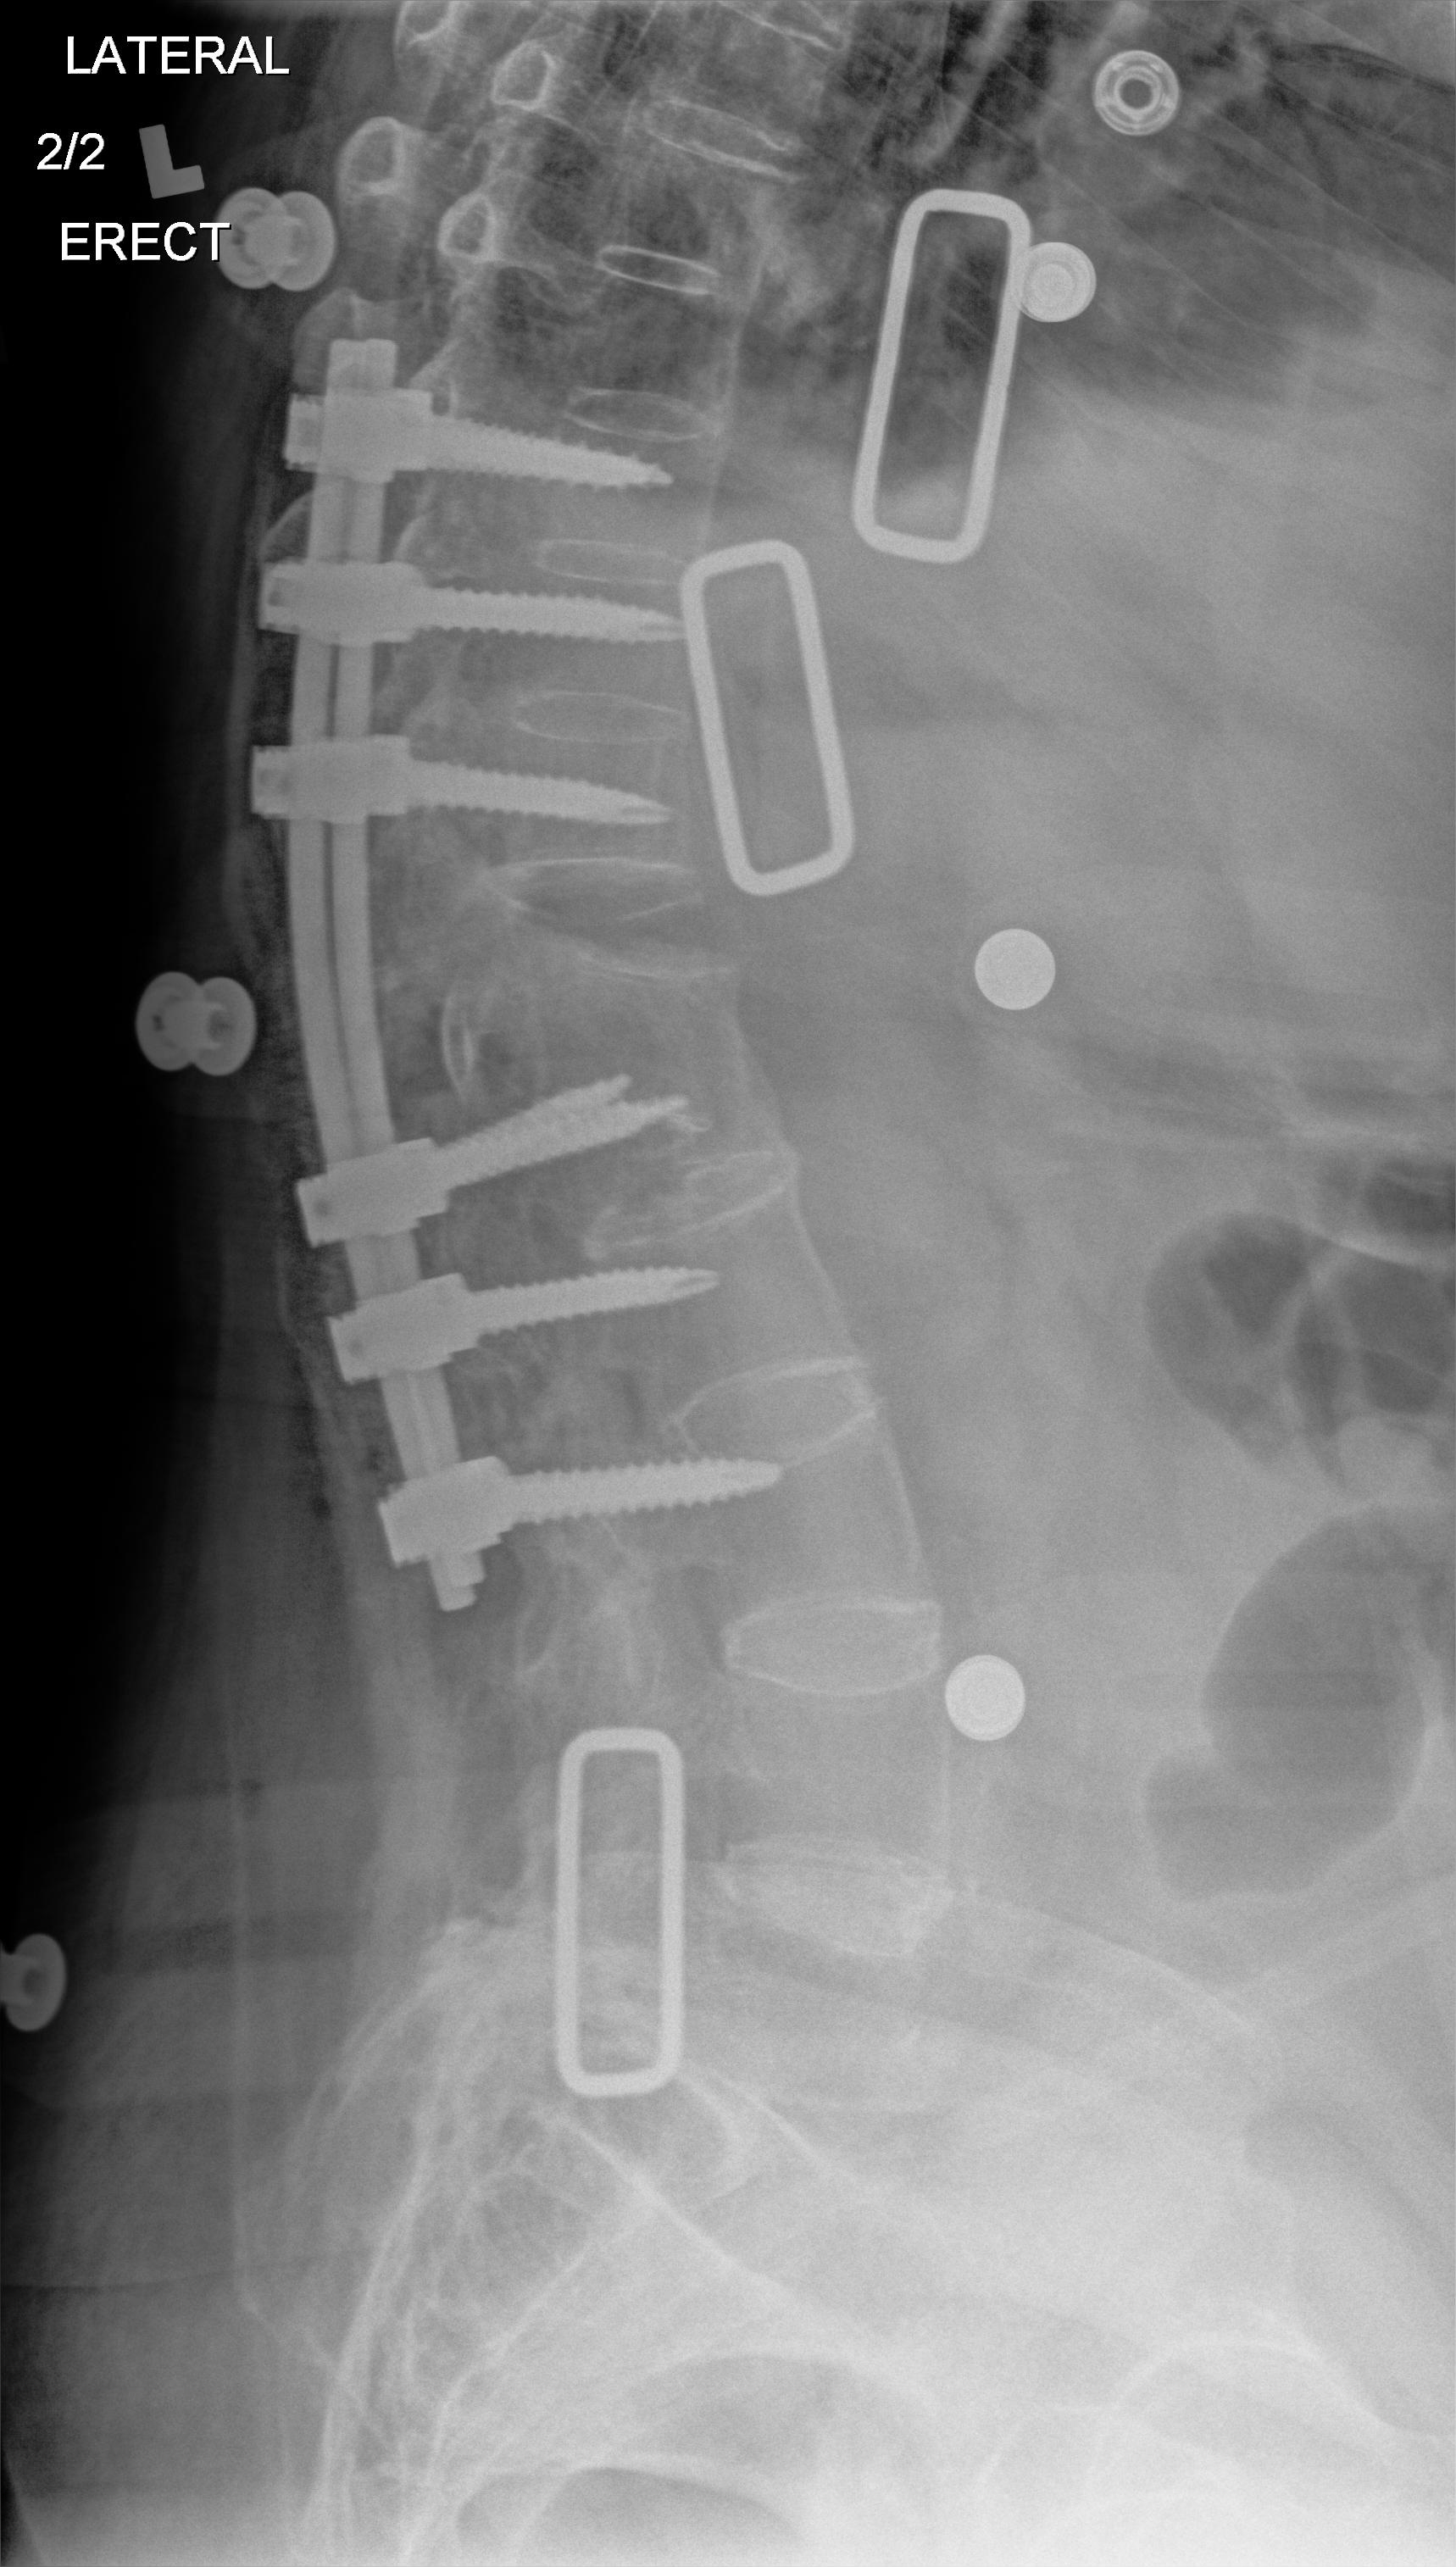
View: LATERAL
Implant manufacturer: orthofix firebird